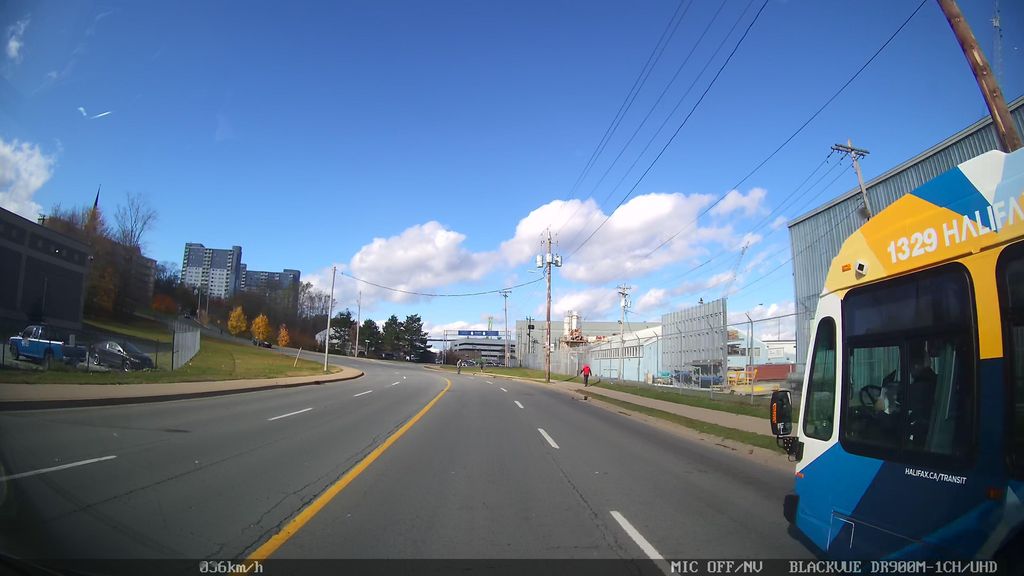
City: halifax